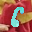
Label: 6